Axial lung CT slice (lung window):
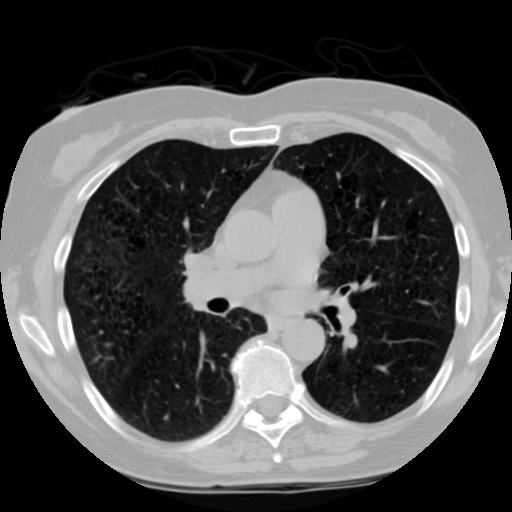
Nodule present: no